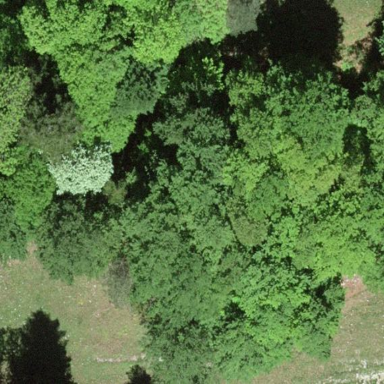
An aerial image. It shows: Forest area.